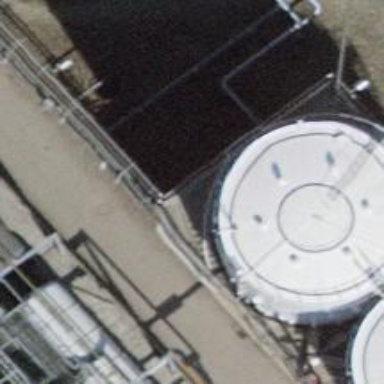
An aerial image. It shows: Storage tank which is man-made and housed in building.